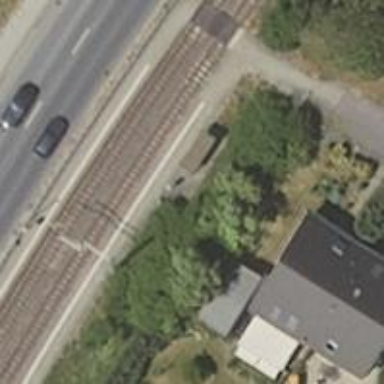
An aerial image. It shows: Tram stop.